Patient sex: F
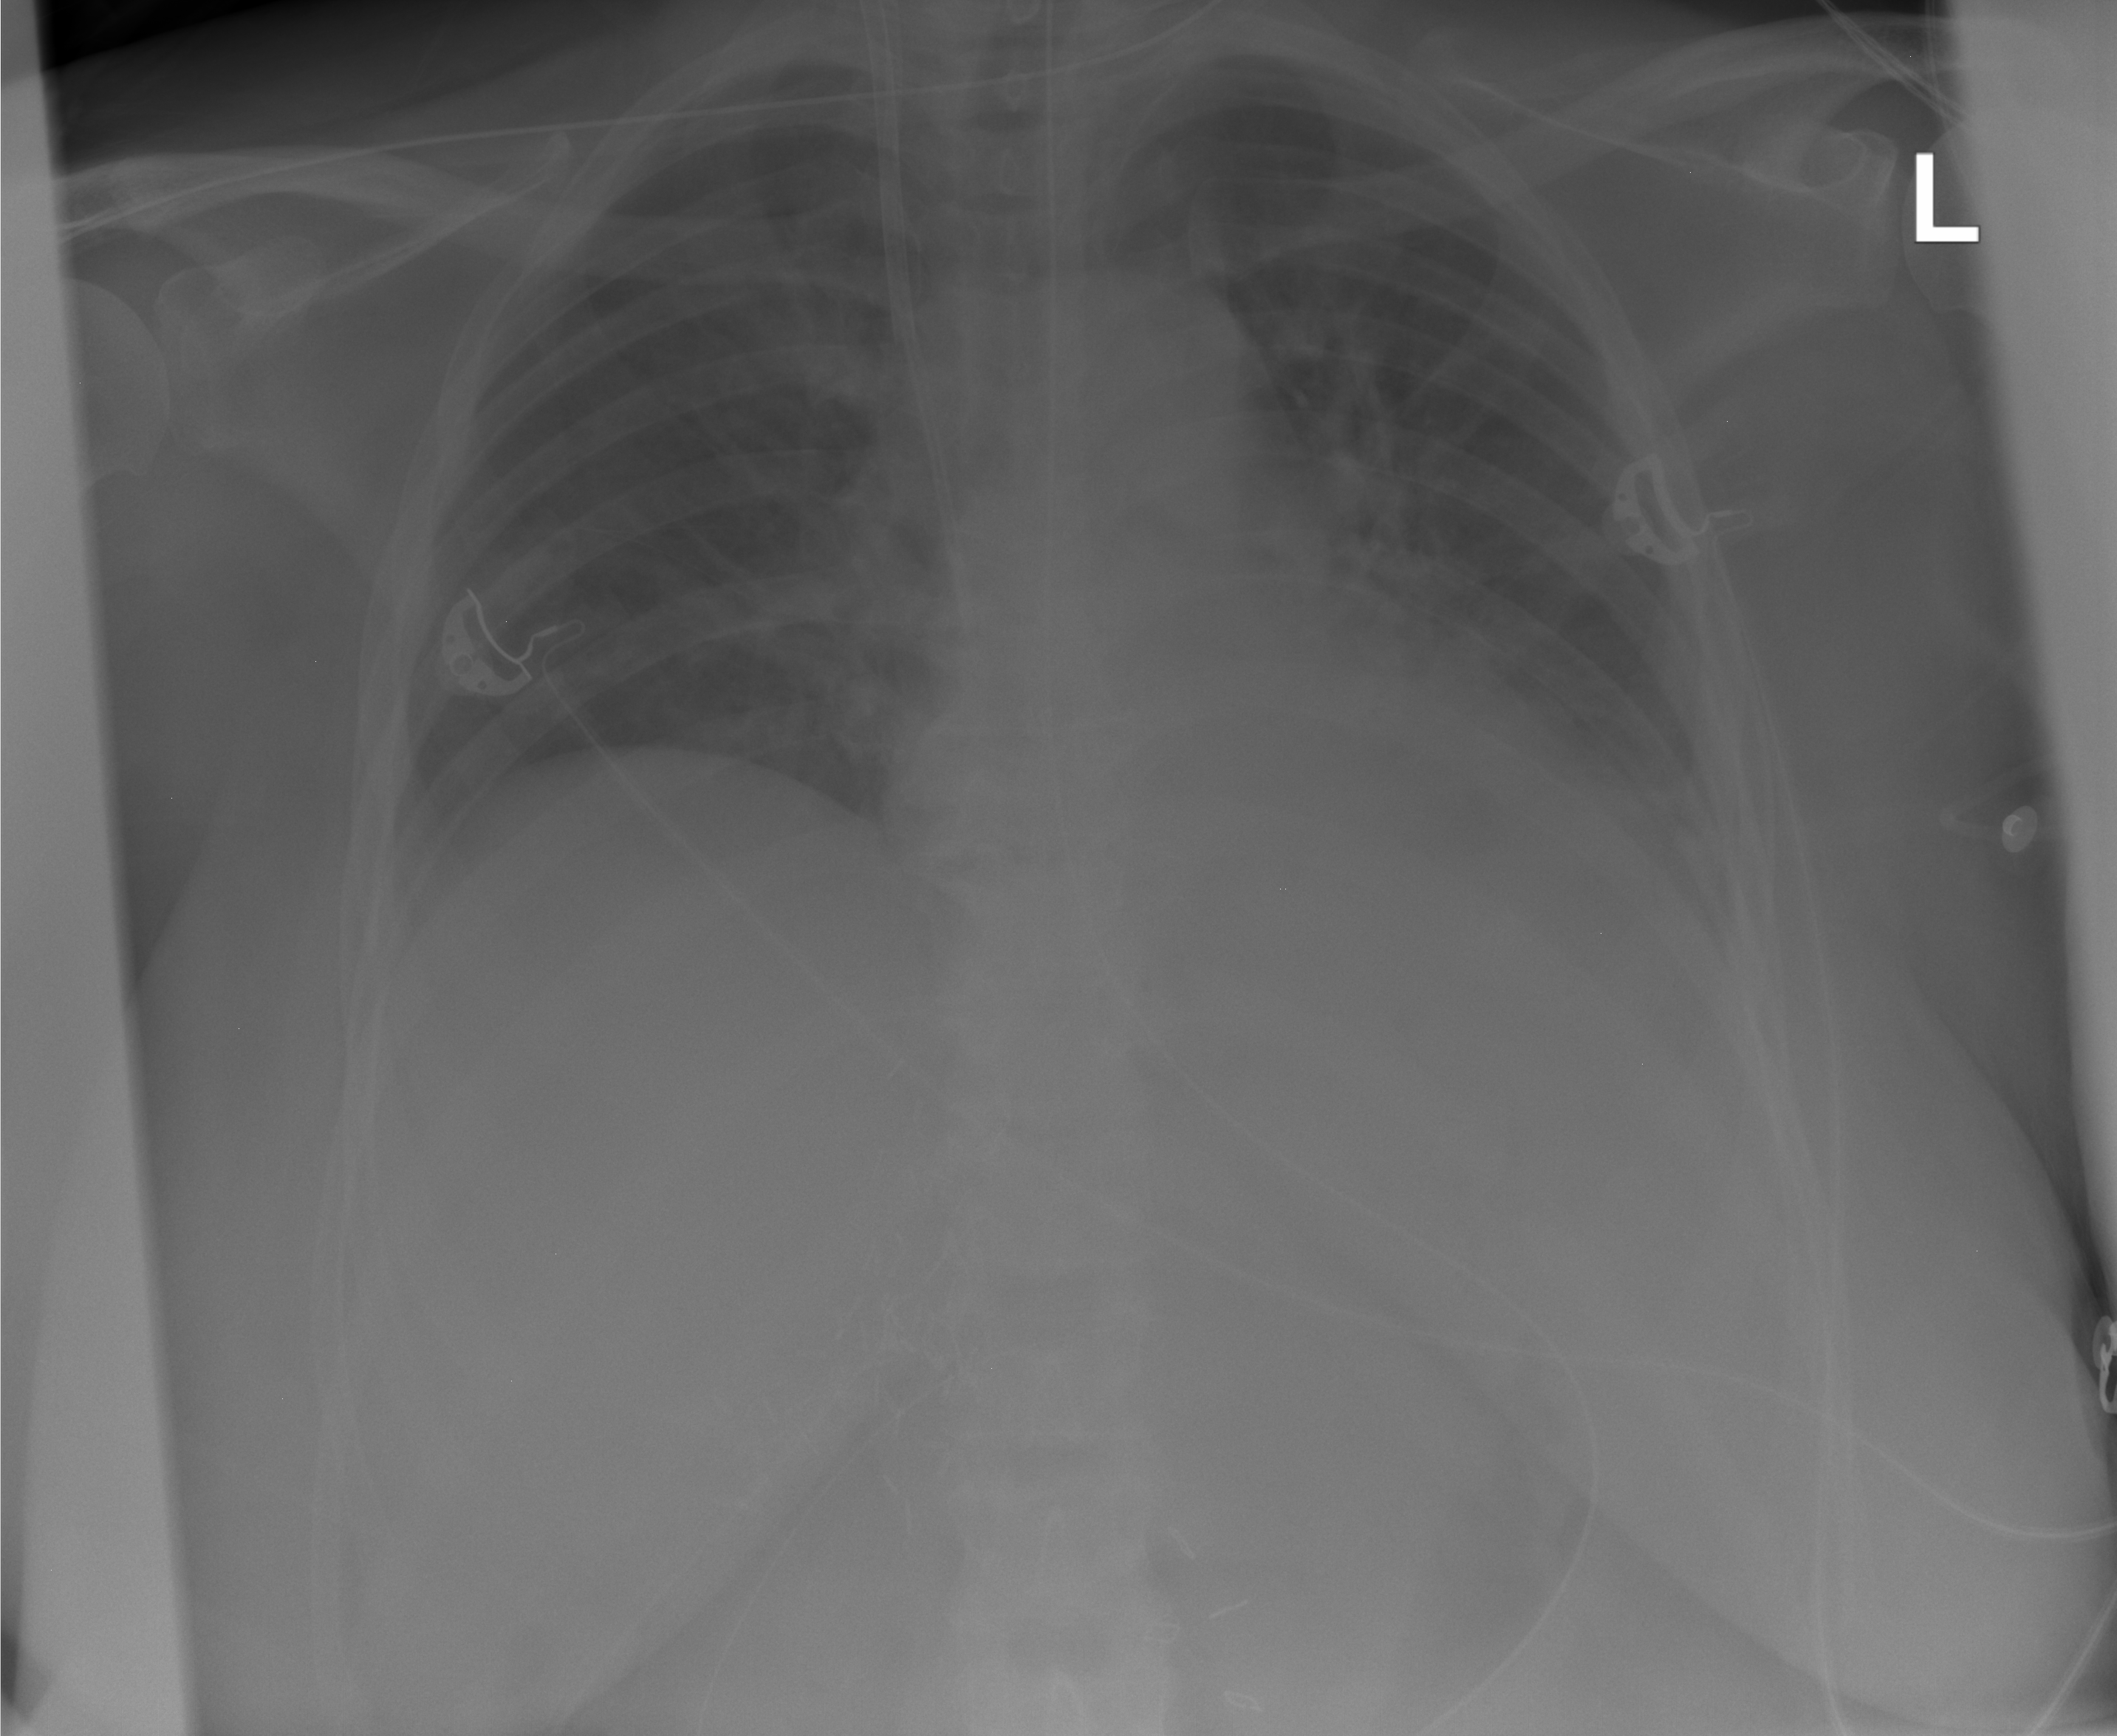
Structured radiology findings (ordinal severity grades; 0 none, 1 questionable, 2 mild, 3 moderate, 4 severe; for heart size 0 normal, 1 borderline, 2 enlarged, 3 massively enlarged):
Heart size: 2
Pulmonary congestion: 2
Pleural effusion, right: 2
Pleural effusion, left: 2
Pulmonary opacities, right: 2
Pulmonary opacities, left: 0
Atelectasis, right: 2
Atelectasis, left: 2